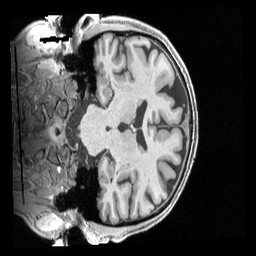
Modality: T1w
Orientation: coronal
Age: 68
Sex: male
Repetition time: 2.4 s
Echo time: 0.00222 s